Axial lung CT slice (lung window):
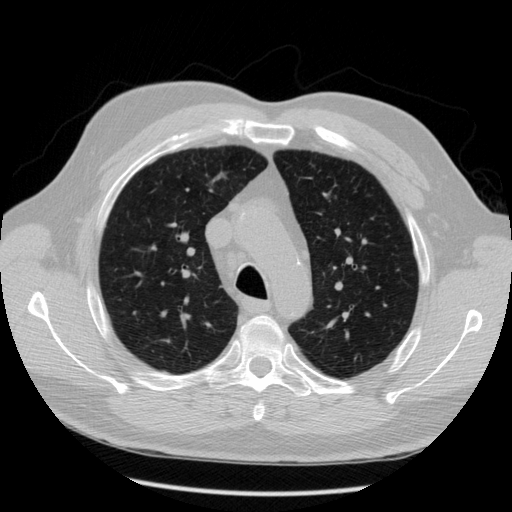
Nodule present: no